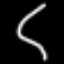
Label: squiggle